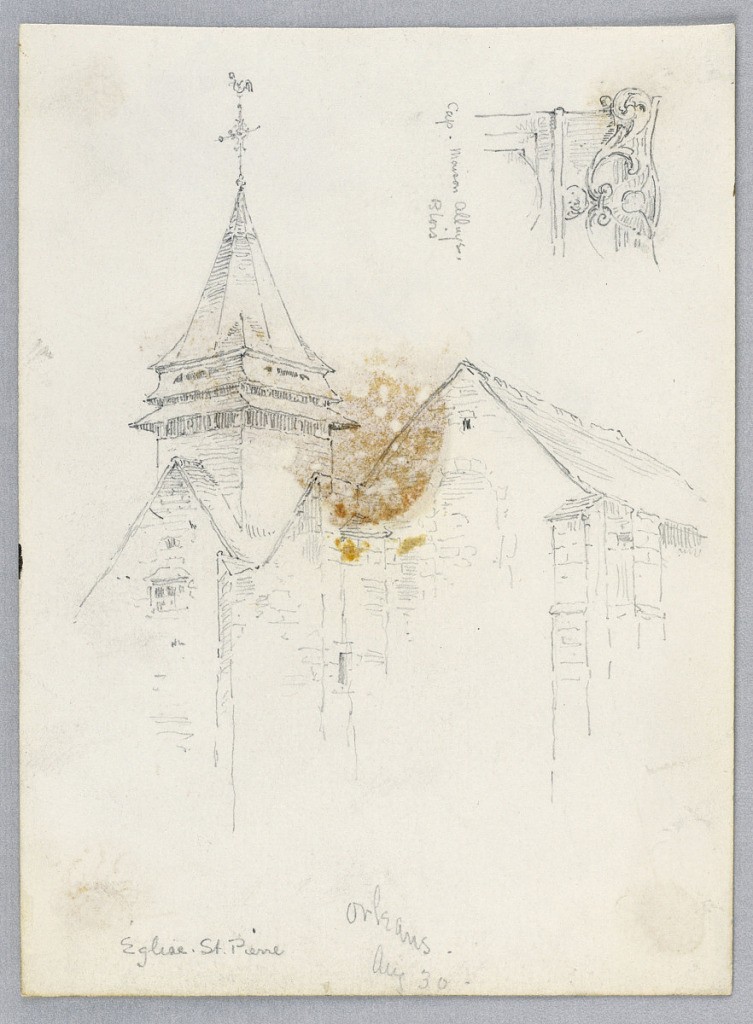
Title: Sketch of Eglise St. Pierre, Orléans
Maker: Arnold William Brunner, American, 1857–1925
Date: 1883
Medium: Graphite on paper
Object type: Drawing
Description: Upper right, detail of capital of Maison Allnys, Blois.